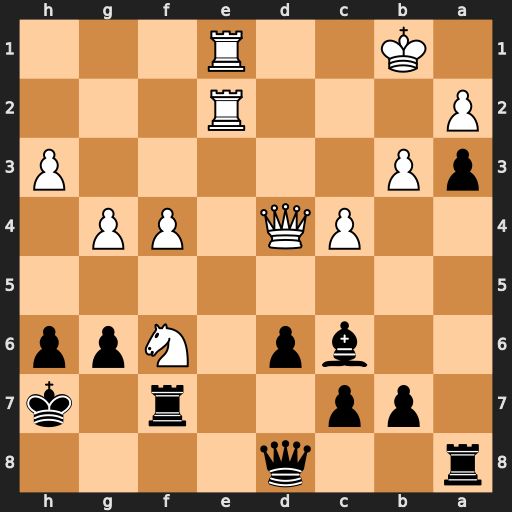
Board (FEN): r2q4/1pp2r1k/2bp1Npp/8/2PQ1PP1/pP5P/P3R3/1K2R3
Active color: b
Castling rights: -
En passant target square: -
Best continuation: Qxf6 Qxf6 Rxf6